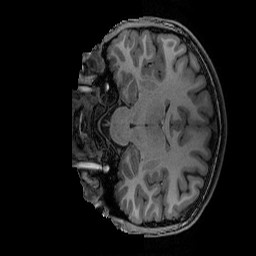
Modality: T1w
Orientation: coronal
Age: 15
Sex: male
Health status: ill
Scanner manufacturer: ge
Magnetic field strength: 3 T
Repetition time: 0.007664 s
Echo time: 0.00342 s